Interaction volume radius: 10 \u00c5
Interaction volume height: 10 \u00c5
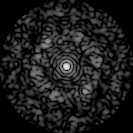
Disorder parameter: 0.7673